Field crop: maize
Growth stage: 2
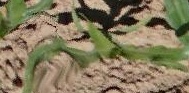
Species: maize